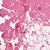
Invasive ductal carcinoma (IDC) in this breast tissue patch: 0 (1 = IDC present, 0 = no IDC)